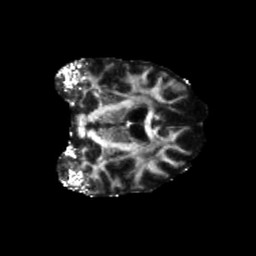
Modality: FA
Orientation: coronal
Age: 76
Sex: female
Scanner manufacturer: siemens
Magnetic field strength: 3 T
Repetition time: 5.25 s
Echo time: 0.08 s